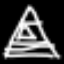
Label: The Eiffel Tower